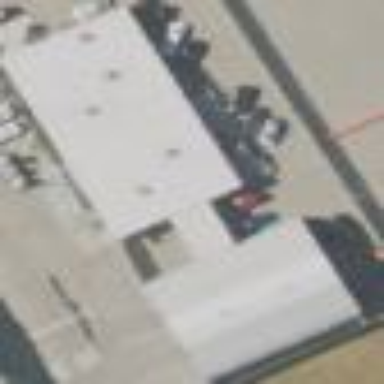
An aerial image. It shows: Fire station building.